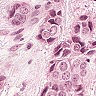
Metastatic tissue present: yes